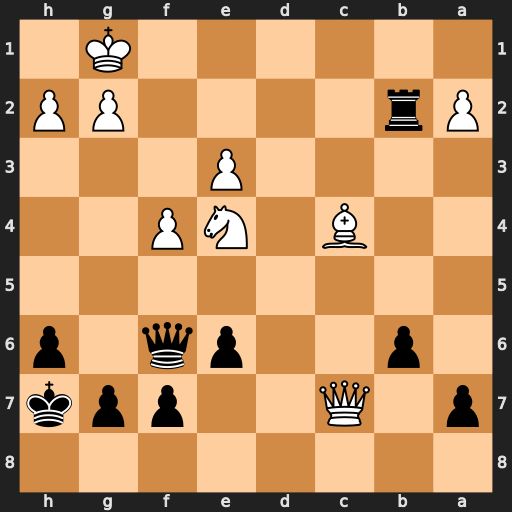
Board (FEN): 8/p1Q2ppk/1p2pq1p/8/2B1NP2/4P3/Pr4PP/6K1
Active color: b
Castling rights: -
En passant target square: -
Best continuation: Qg6 Bf1 Qxe4